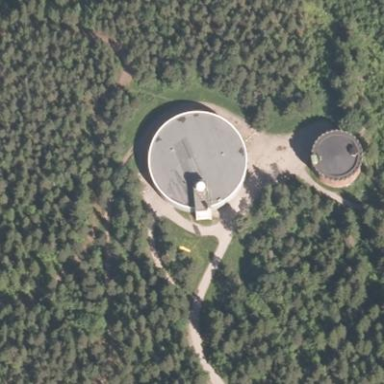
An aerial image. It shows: Water tower building.